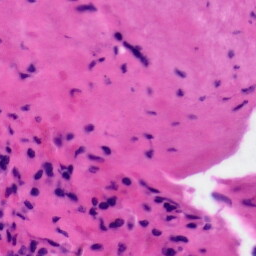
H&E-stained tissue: Tonsil